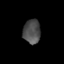
Tissue: lung
Cell type: Others
Senescence score: 0.173
Nuclear area (px): 407
Mean DAPI intensity: 77.658